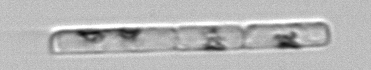
Label: Guinardia_delicatula